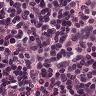
Metastatic tissue present: no